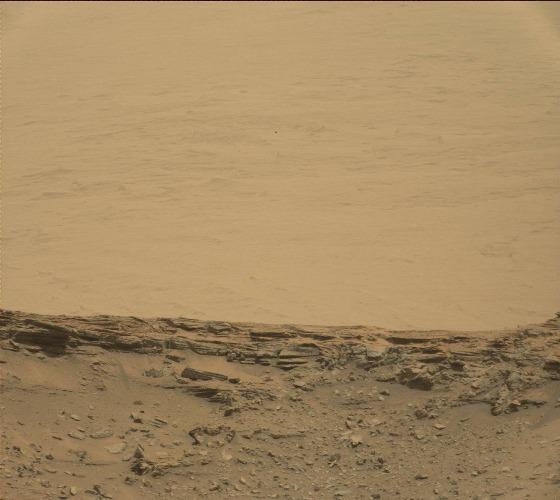
Terrain classes present: Bedrock, Gravel / Sand / Soil, Rock, Shadow, Sky / Distant Mountains